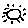
Label: sun